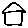
Label: house